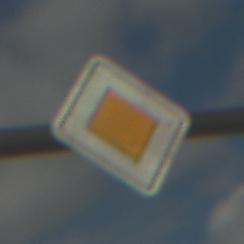
Verkehrszeichen: Vorfahrtsstrasse
Umgebung: Outdoor, RoadRail
Tageszeit: MorningAfternoon
Wetter: PartlyCloudy
Licht: Natural
Jahreszeit: NotSpecified
Kontrast: HighContrast